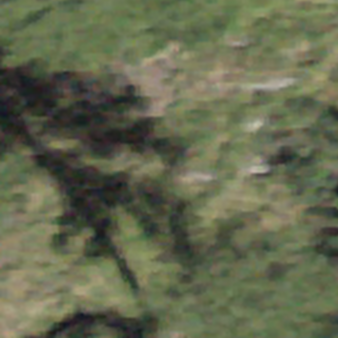
Label: other